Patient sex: M
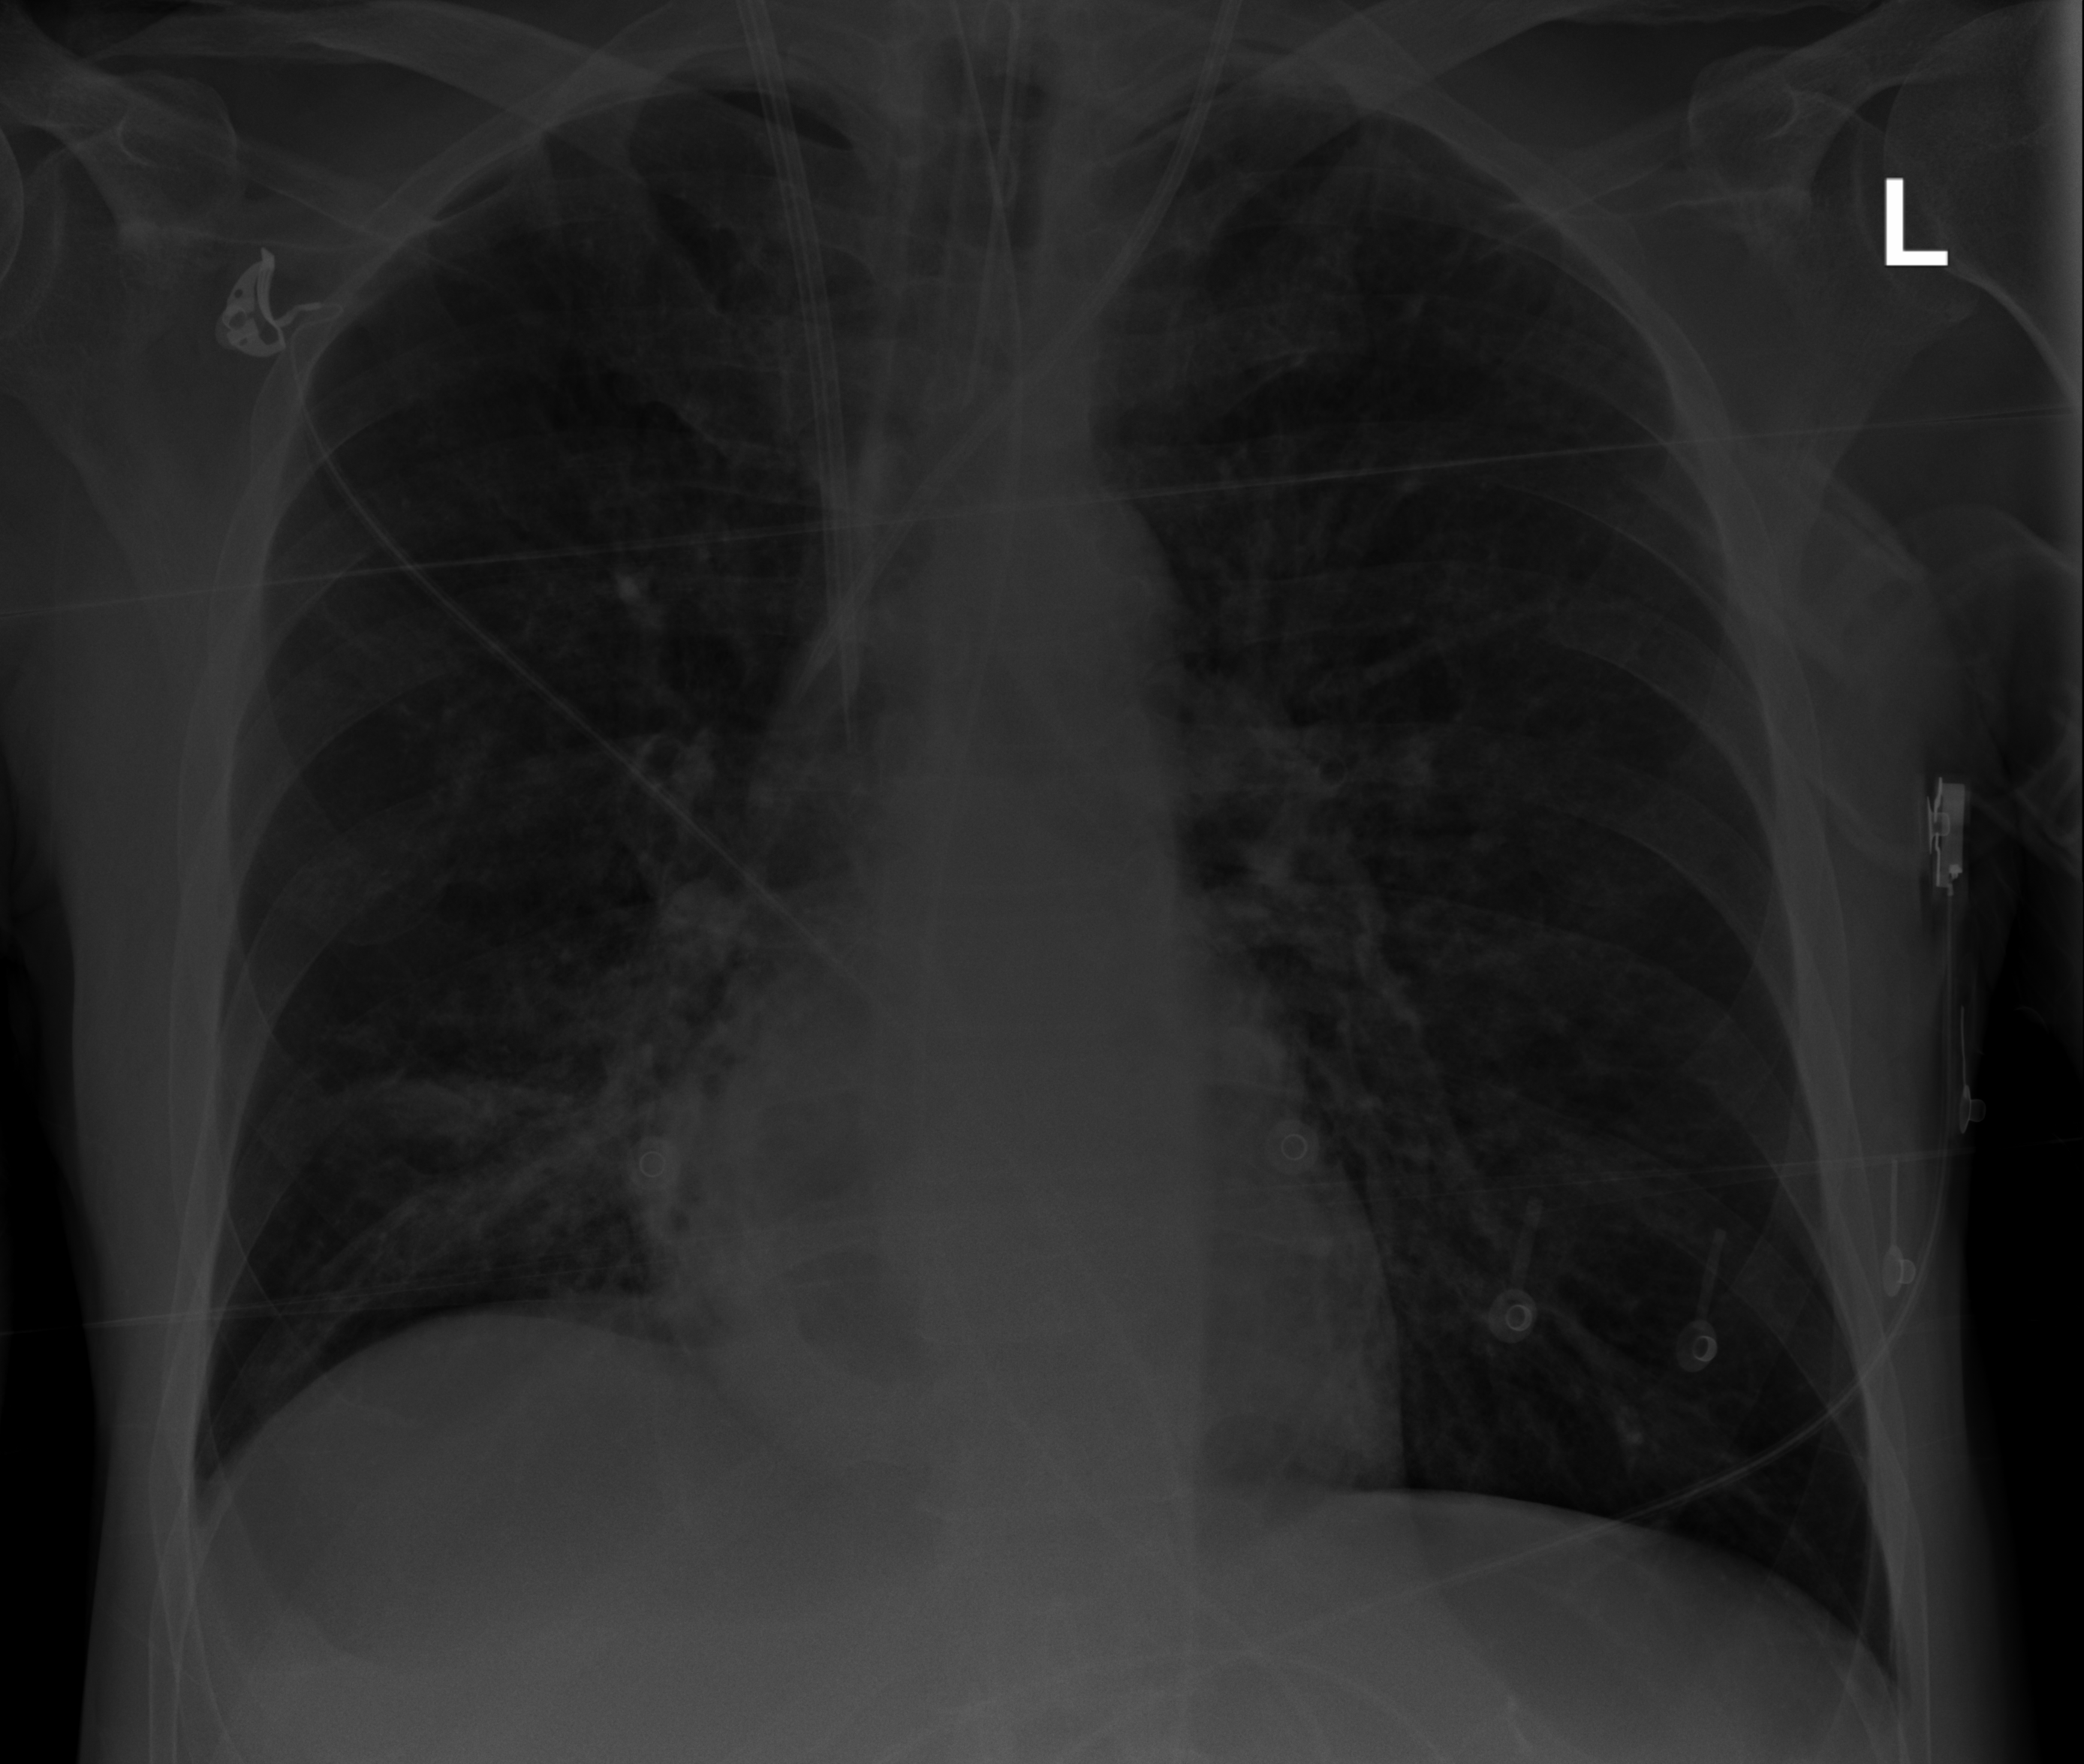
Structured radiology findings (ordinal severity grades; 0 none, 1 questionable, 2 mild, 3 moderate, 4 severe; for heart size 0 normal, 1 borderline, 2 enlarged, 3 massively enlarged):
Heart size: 0
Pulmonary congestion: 0
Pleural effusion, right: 0
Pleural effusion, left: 0
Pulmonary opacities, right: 2
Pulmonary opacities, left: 2
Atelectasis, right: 2
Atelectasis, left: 0